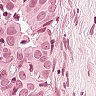
Metastatic tissue present: yes